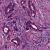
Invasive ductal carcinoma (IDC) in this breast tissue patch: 1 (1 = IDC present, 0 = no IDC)